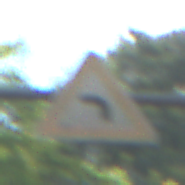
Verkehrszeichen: KurveLinks
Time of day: MorningAfternoon
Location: Outdoor (Urban)
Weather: PartlyCloudy
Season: NotSpecified
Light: Natural